Chest X-ray:
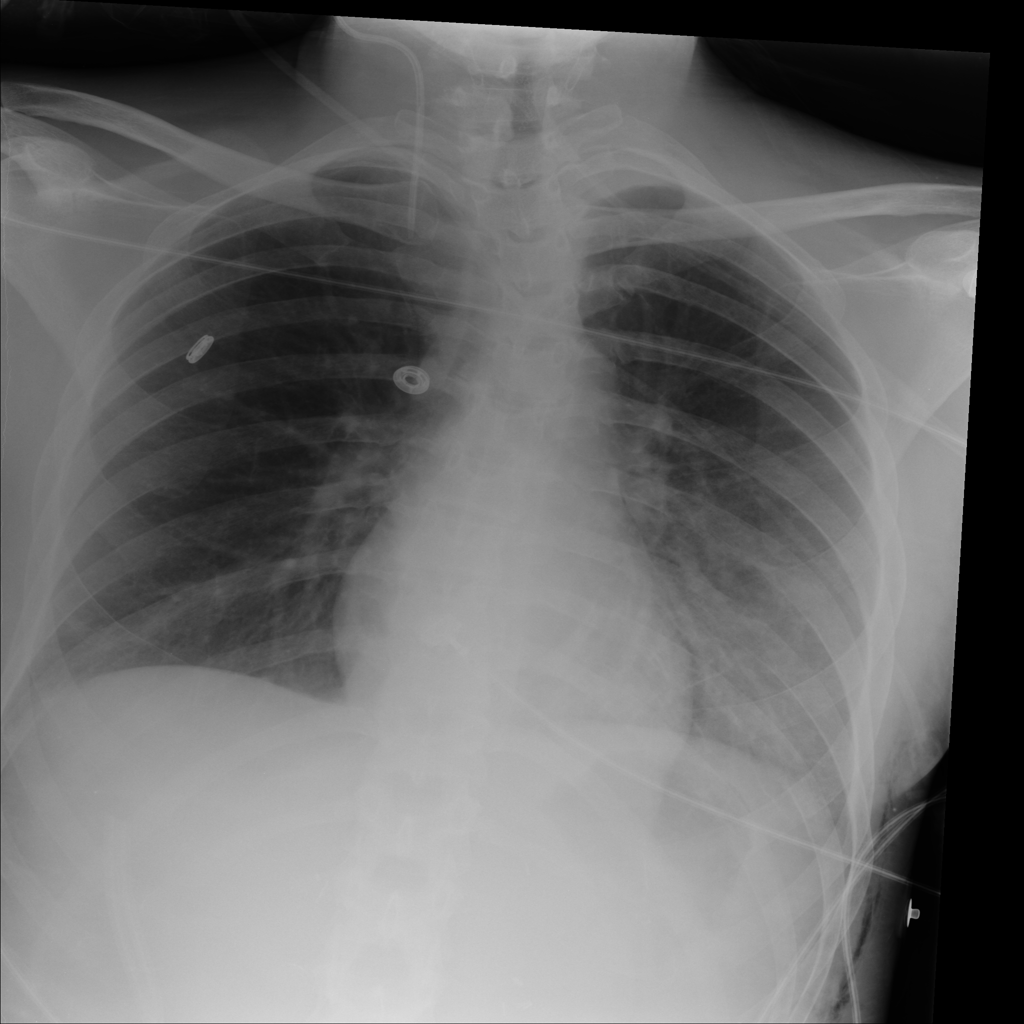
Findings: Consolidation, Effusion
No abnormal finding: no